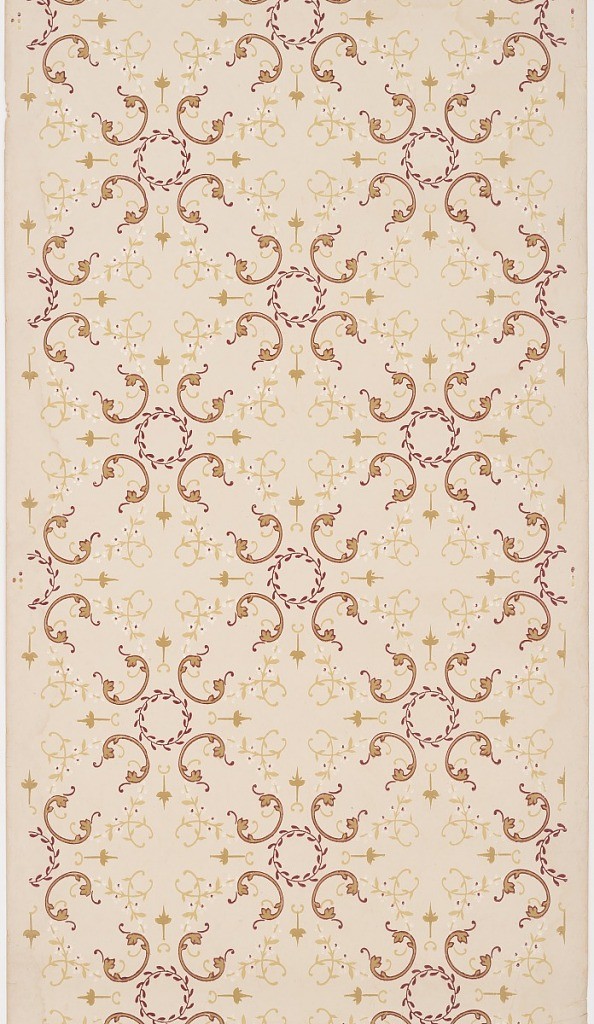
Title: Ceiling paper
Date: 1905–1915
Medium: Machine-printed paper, liquid mica
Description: On light gray ground, c-scrolls in green outlined in red surrounding small red wreaths, and crossed light green vines throughout.